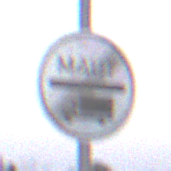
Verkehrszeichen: EndeMautpflicht
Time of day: SunriseSunset
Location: Outdoor (Suburban)
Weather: Clear
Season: NotSpecified
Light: Natural